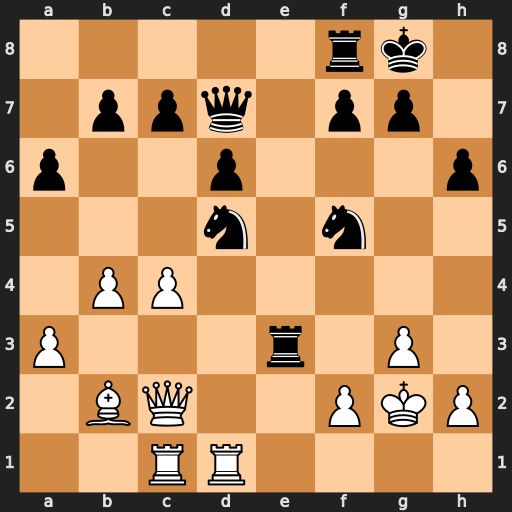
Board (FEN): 5rk1/1ppq1pp1/p2p3p/3n1n2/1PP5/P3r1P1/1BQ2PKP/2RR4
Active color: w
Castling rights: -
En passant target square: -
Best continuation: Rxd5 Nh4+ Kh1